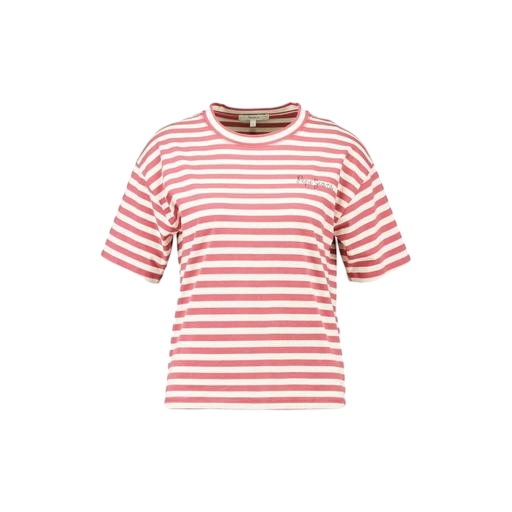
pink striped shortsleeved t-shirt, striped red and white shirt, club stripe tee, white background